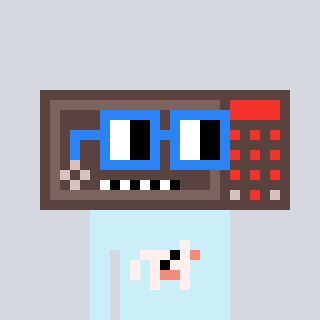
a pixel art character with square blue glasses, a wallsafe-shaped head and a cold-colored body on a cool background